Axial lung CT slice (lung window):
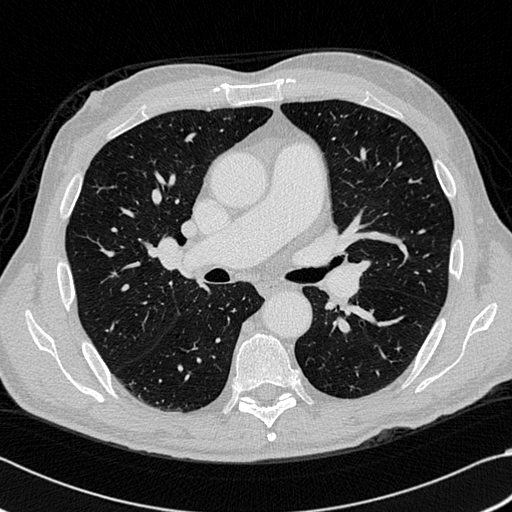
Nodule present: no